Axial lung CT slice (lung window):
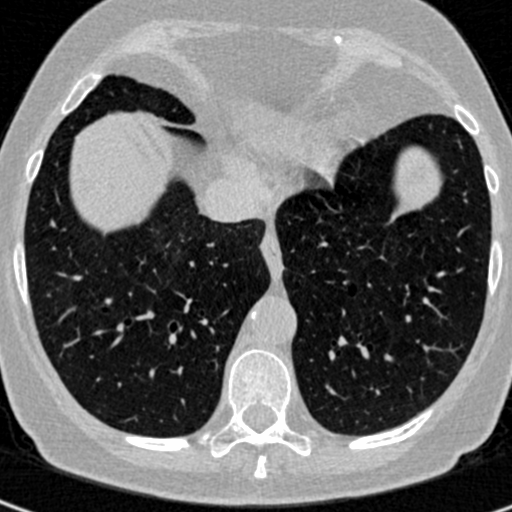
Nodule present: no